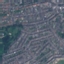
Label: Residential